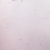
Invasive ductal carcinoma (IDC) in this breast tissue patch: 0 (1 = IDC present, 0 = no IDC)